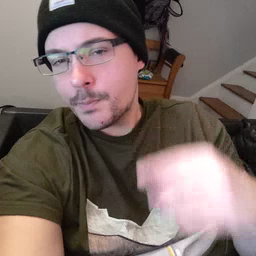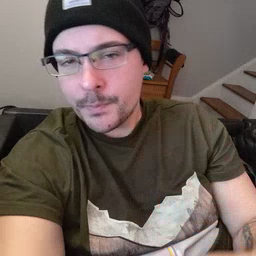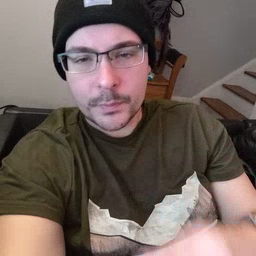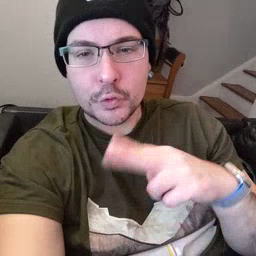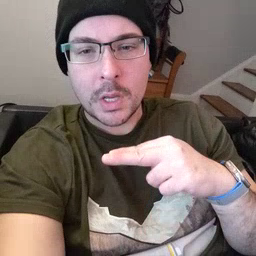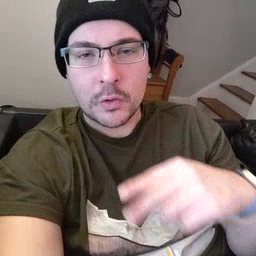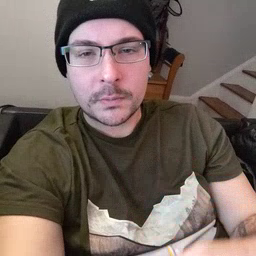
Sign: chair